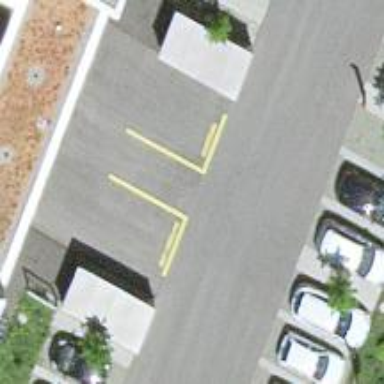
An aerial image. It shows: Asphalt parking aisle designated as service road.